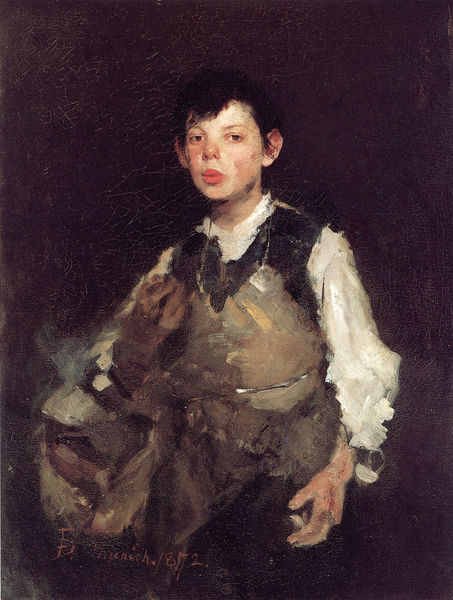
Titel: Pfeifender Junge
Künstler: Frank Duveneck
Institution: Cincinnati, The Cincinnati Art Museum
Schlagwörter: dunkel, gemälde, hand, mann, weiß, braun, holz, mund, nase, schwarz, rot, hemd, arm, bild, portrait, öl, haare, kind, lippen, ohren, schürze, backen, arbeiter, ölgemälde, junge, weste, knabe, tasche, leder, pfeifen, sohn, 1872, pfeifend, pfeift, lehring, junjge, imenich